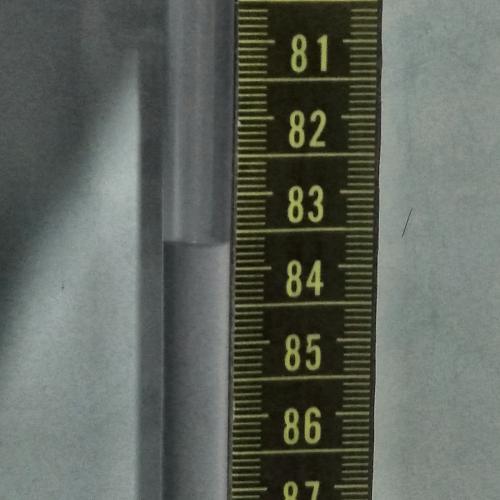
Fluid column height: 83.7 cm